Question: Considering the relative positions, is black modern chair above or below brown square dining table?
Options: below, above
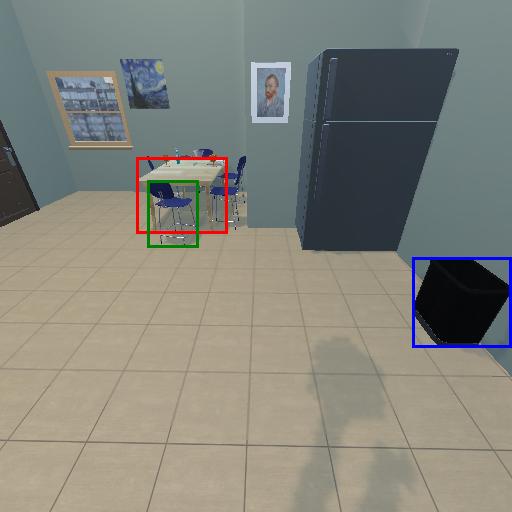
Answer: below